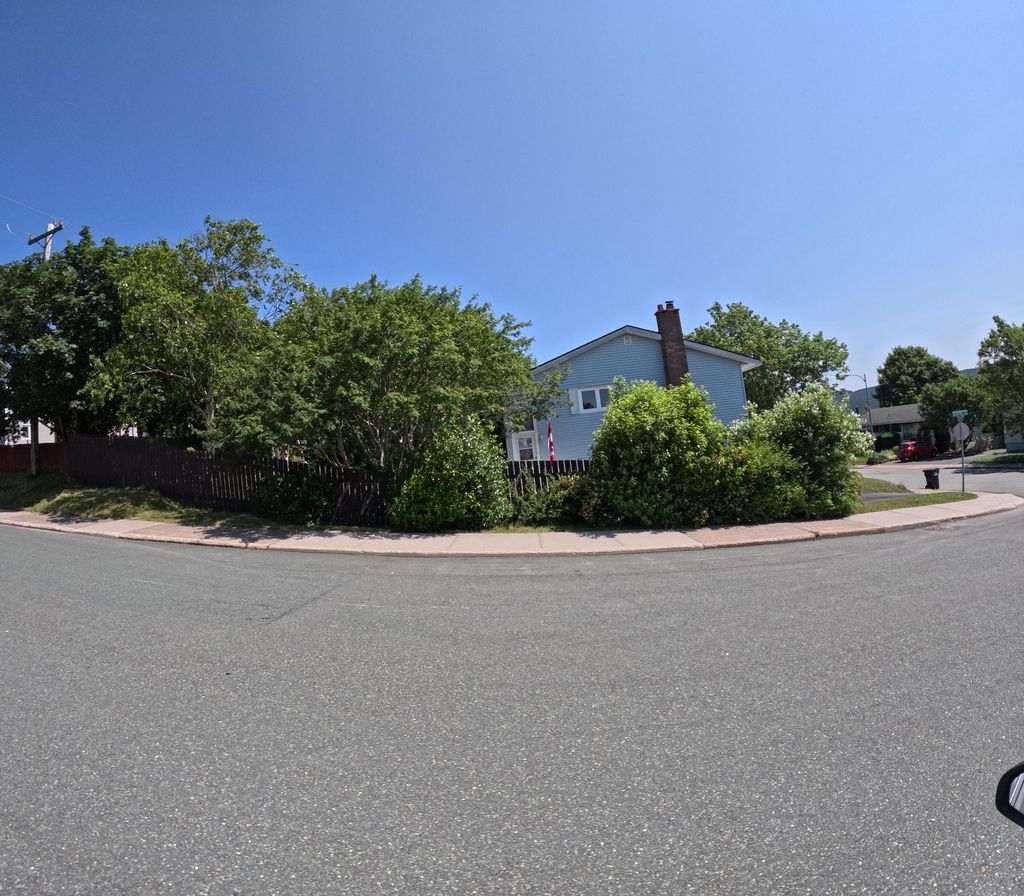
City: st_johns